Interaction volume radius: 5 \u00c5
Interaction volume height: 35 \u00c5
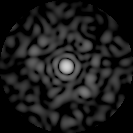
Disorder parameter: 0.8514